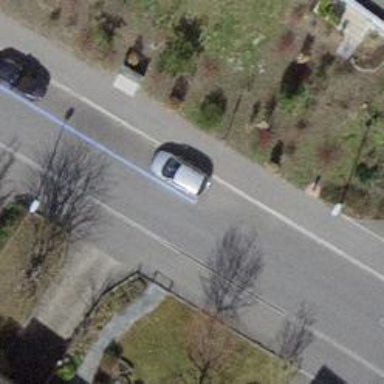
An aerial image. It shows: Sidewalk along the footway.